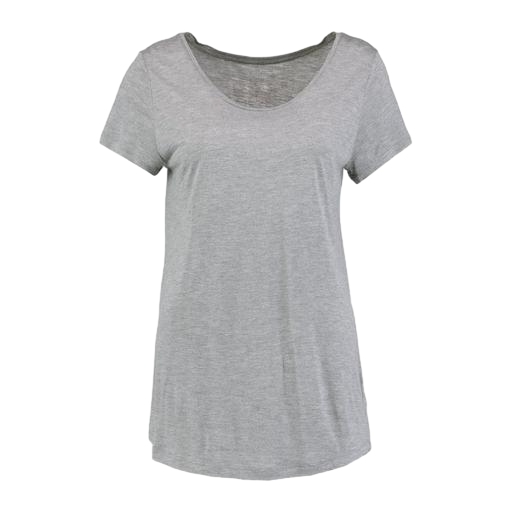
scoop-neck tee, low neck tee light heather, scoop neck t-shirt, white background